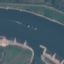
Label: River